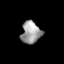
Tissue: lung
Cell type: Epithelial cells
Senescence score: 0.2242
Nuclear area (px): 424
Mean DAPI intensity: 156.656